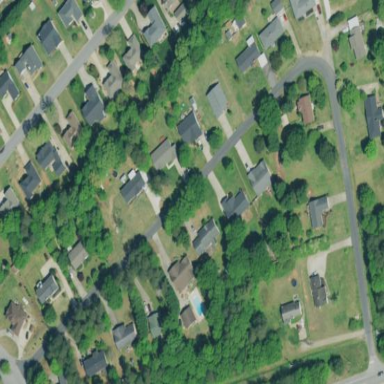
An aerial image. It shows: Residential neighbourhood.